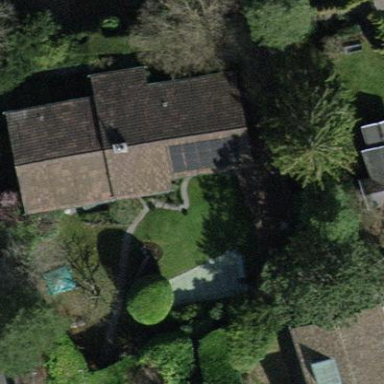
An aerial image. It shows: Detached building with gabled roof.